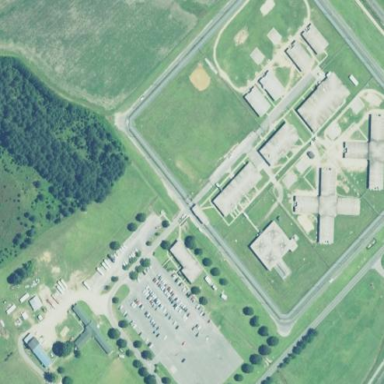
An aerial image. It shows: Prison.